四年级 · 算术
下图可以用算式 $24 \times(\quad)$ 来表示。

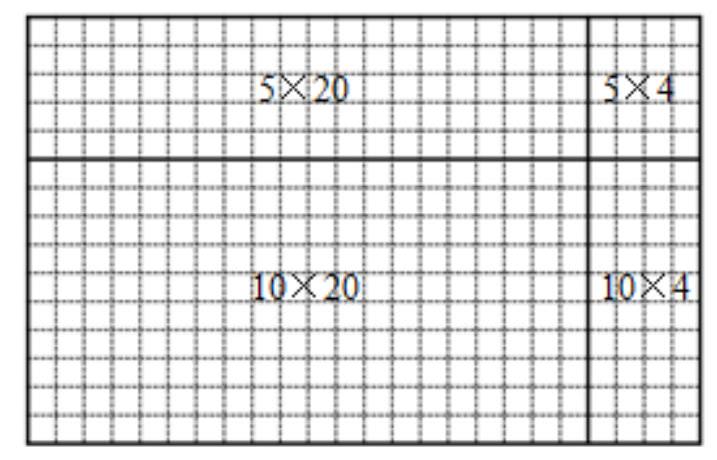
答案: 解15

【分析】根据图形所列的式子，利用乘法分配律进行判断即可。

【详解】 $5 \times 20+10 \times 20+5 \times 4+10 \times 4$

$=20 \times(5+10)+4 \times(5+10)$

$=20 \times 15+4 \times 15$

$=24 \times 15$

【点睛】本题考查乘法分配律，解答本题的关键是掌握乘法分配律的概念。